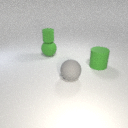
large green rubber sphere below small green rubber cylinder